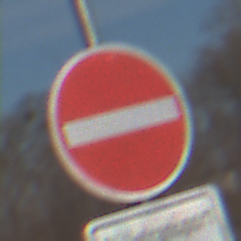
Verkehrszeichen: VerbotDerEinfahrt
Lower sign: BesondereFahrzeugeUndTransportgueter12
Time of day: MorningAfternoon
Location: Outdoor (Nature)
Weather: PartlyCloudy
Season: NotSpecified
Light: Natural